Question: I'm thinking about making a digital clock app in Xcode and I'm wondering how the imaging is done. I want it to look similar to this

Do I need to create individual background images for each hour, minute, and millisecond???
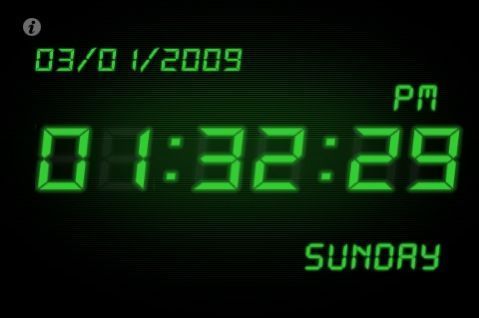
Answer: use custom font for display text in your app, download digital font and use in your project
<URL>
<URL>